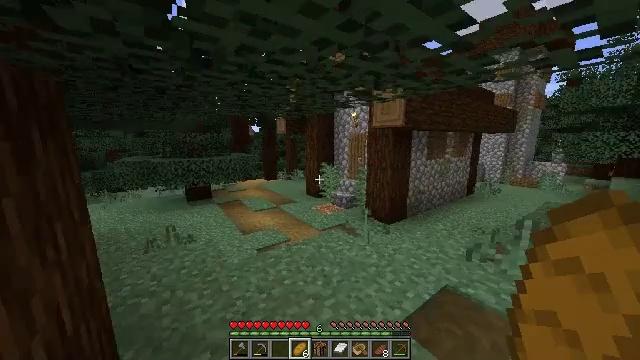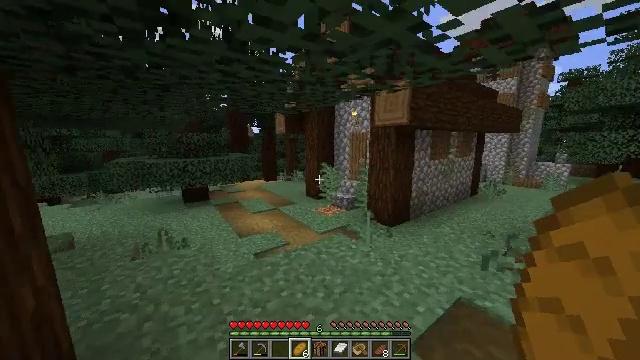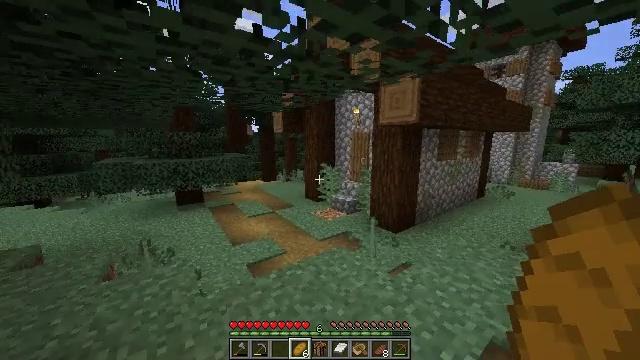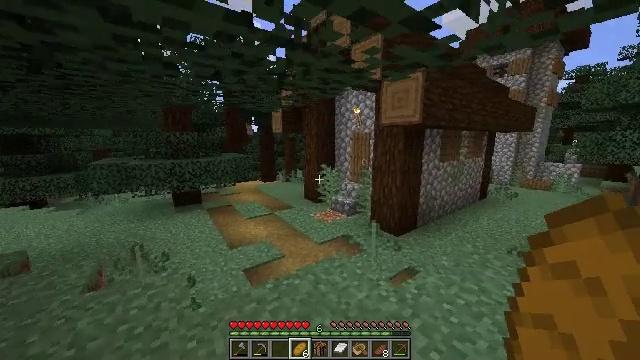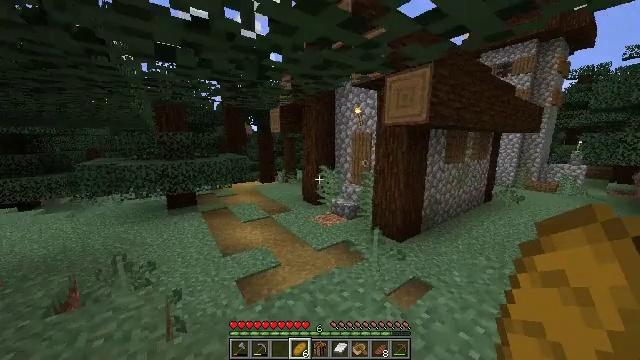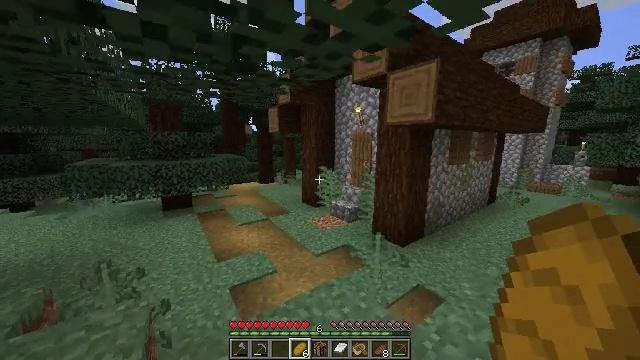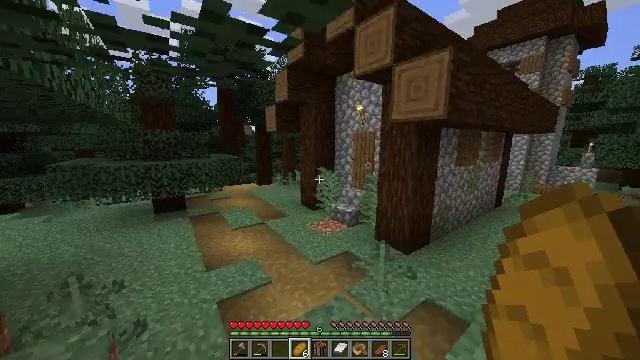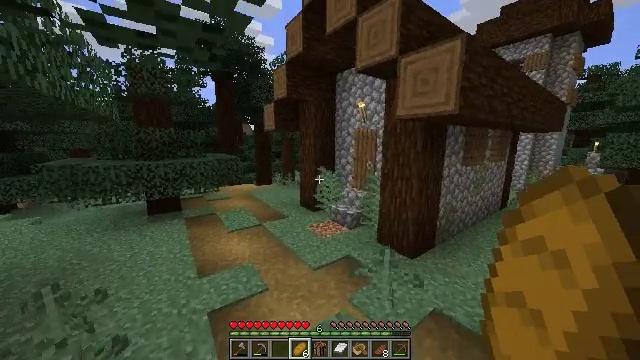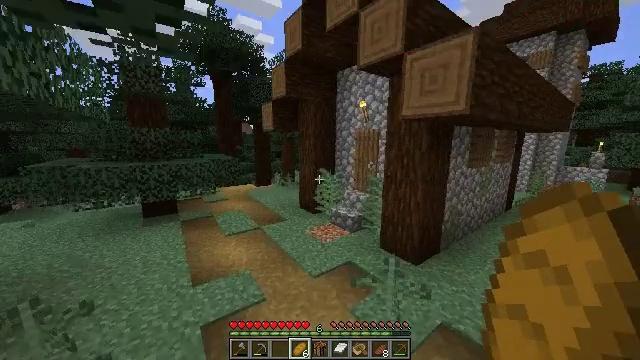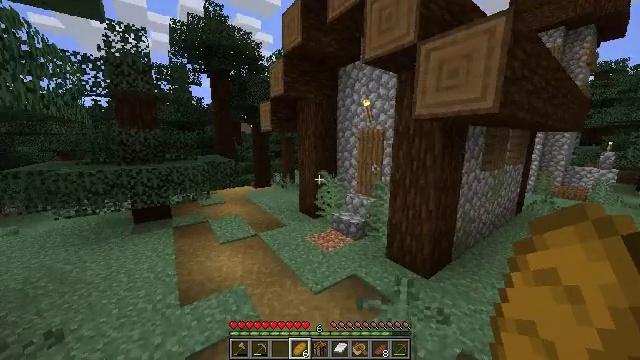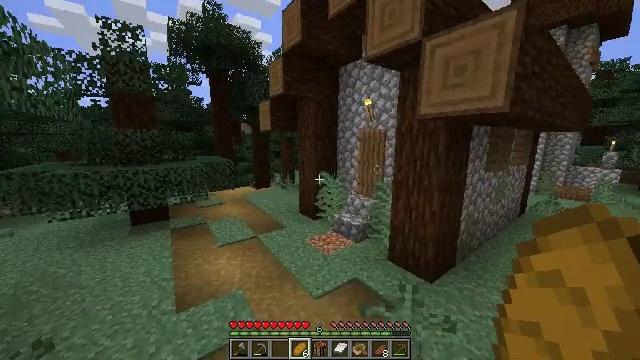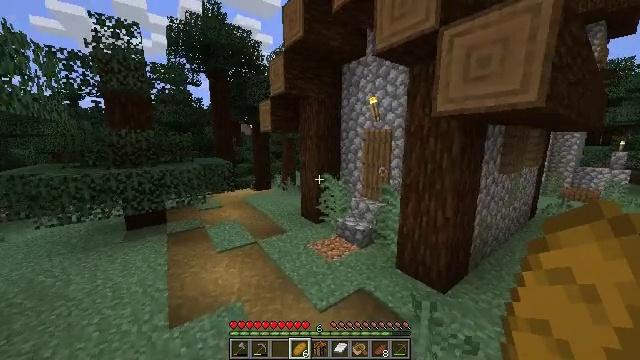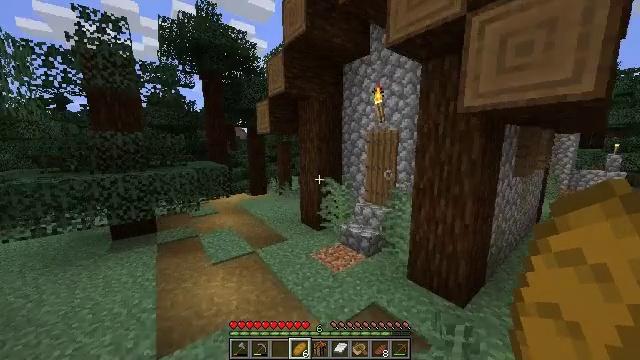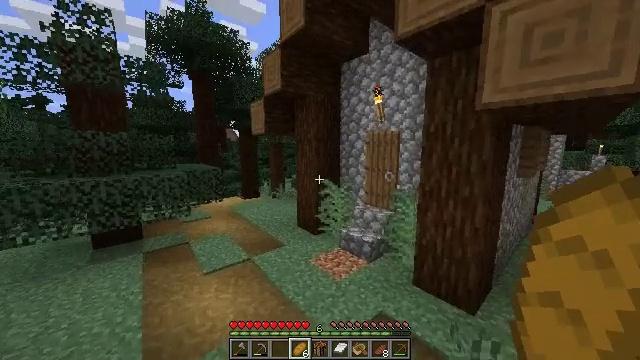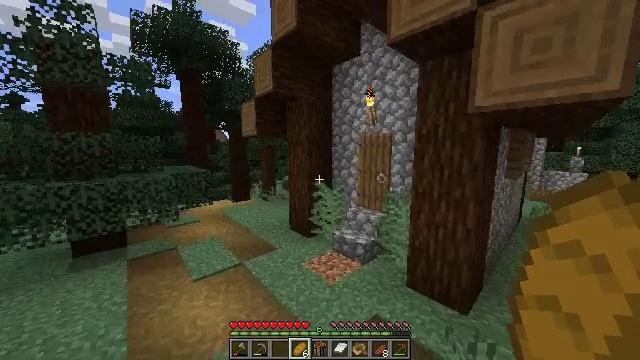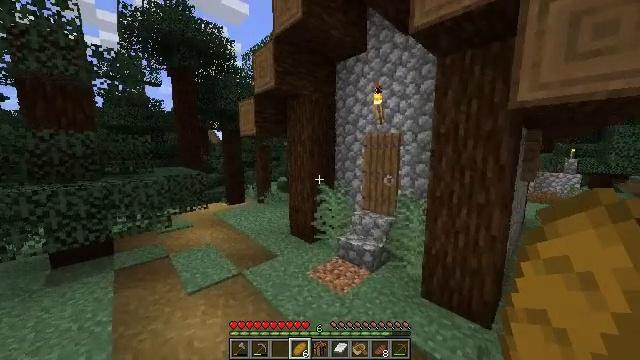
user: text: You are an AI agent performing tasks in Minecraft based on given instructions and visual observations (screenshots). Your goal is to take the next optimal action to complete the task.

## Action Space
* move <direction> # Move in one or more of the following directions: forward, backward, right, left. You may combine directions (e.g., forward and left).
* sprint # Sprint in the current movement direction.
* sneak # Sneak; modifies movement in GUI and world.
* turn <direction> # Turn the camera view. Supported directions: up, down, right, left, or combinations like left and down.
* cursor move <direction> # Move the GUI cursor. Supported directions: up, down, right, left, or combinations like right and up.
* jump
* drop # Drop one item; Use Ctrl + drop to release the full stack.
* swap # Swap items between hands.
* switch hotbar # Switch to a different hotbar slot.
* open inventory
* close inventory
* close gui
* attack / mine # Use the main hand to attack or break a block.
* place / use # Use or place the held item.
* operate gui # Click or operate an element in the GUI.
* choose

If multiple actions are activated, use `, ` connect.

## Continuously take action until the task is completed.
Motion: motion action
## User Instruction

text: Retrieve the brewing stand by breaking it.
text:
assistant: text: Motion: move forward, sprint
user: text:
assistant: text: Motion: move forward, sprint
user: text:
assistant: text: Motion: move forward, sprint
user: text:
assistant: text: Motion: move forward, sprint
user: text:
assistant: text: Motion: move forward, sprint
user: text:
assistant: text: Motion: move forward, sprint
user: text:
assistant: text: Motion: move forward, sprint
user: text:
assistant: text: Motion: move forward, sprint
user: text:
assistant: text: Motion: move forward, sprint
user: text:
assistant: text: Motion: move forward, sprint
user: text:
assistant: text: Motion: move forward and move left, sprint
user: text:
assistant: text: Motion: move forward and move left, sprint, turn right
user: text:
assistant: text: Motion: move forward and move left, sprint, turn right
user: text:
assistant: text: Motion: move forward and move left, sprint, turn right
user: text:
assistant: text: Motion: move forward and move left, sprint, turn right
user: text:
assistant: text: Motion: move forward and move left, sprint, turn right
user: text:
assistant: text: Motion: move forward and move left, sprint, turn right
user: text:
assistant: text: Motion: move forward, sprint, turn right and up
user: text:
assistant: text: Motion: move forward, sprint, turn right and up
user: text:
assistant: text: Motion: move forward, sprint, turn right and up
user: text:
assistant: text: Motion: move forward, sprint, turn right and up
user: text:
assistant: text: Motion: move forward, sprint, turn right and up
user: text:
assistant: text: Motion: move forward, sprint, turn right and up
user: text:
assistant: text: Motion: move forward and move left, sprint
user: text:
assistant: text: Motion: move forward and move left, sprint
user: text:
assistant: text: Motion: move forward and move left, sprint
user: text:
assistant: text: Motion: move forward and move left, sprint
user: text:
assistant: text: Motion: move forward, sprint, use / place
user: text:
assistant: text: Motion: move forward, sprint, use / place
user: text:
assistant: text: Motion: move forward, sprint, use / place